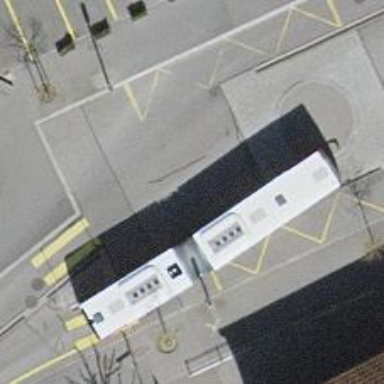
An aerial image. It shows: Bus stop with designated stop position for public transport.